Aerial crown-view tile of a tropical tree (Barro Colorado Island, Panama), acquired 20250217:
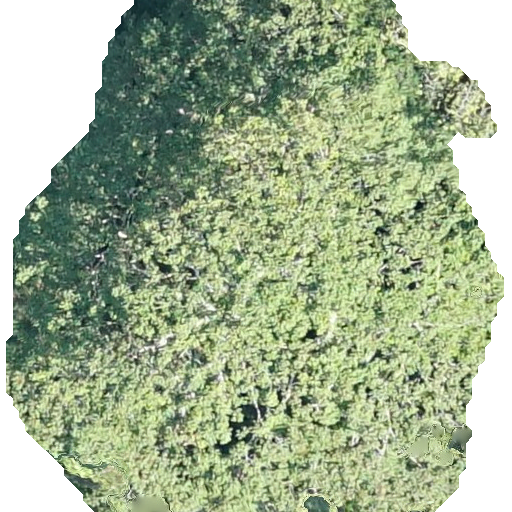
Species: Sterculia apetala
GBIF accepted scientific name: Sterculia apetala
Crown area: 345.499 m²